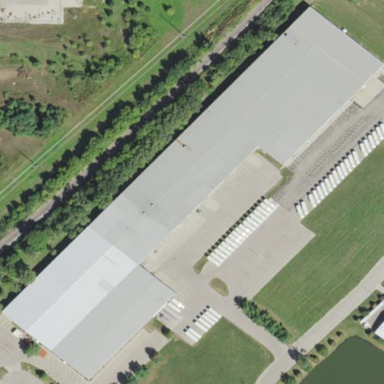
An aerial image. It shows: Warehouse building.